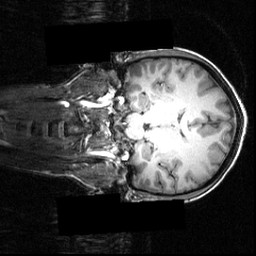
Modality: T1w
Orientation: coronal
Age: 25
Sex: female
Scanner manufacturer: siemens
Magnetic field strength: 3.951 T
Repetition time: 1.5 s
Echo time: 0.00335 s